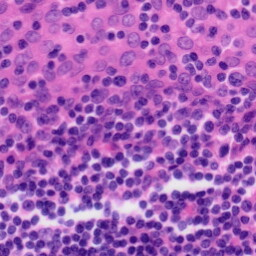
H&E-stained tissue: Tonsil